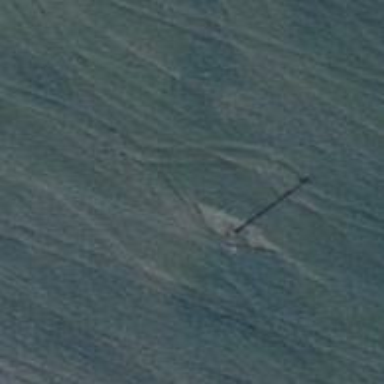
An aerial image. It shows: Power pole.